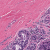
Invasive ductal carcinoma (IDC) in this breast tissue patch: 0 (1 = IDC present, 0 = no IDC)